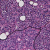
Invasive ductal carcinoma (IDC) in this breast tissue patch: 1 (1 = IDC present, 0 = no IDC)